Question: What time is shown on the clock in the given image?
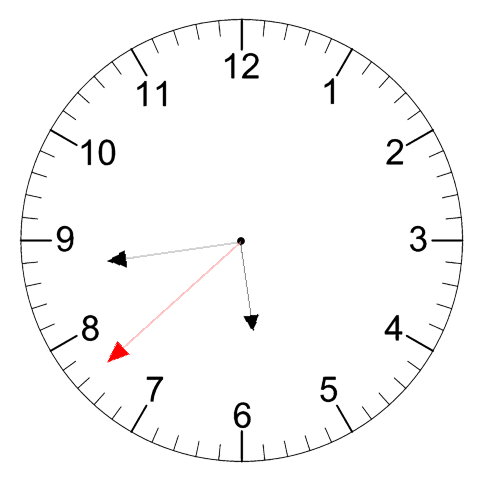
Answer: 05:43:38